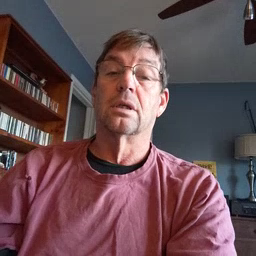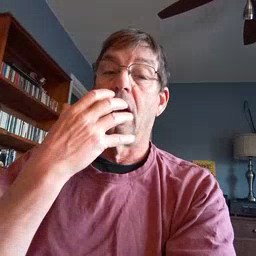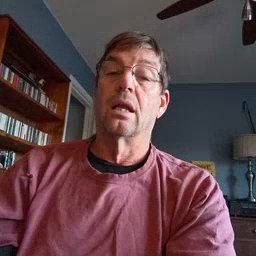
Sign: hot